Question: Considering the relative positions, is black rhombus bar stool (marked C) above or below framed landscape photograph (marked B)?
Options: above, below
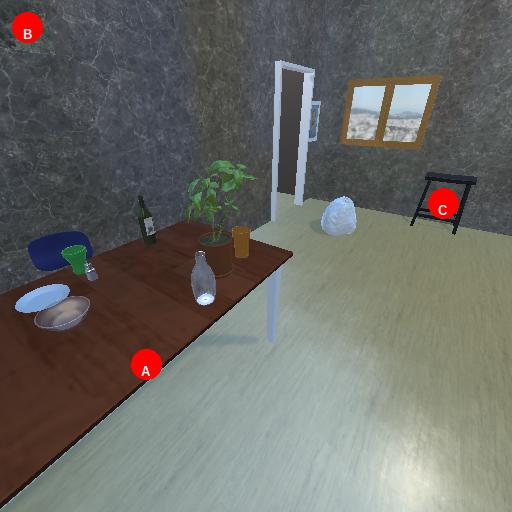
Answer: above